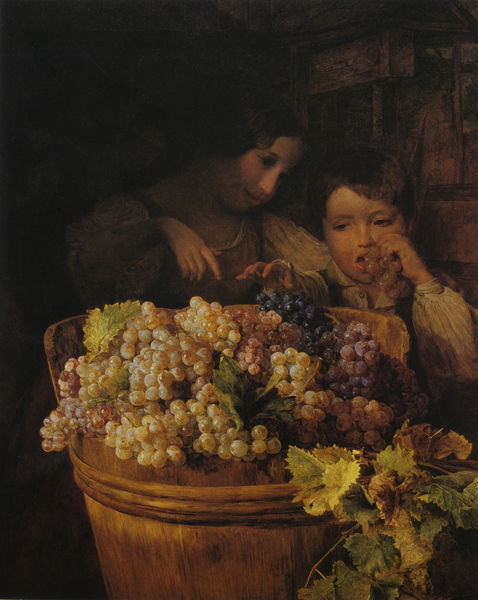
Titel: Kinder im Presshaus, Trauben essend "Kinder bei einer Butte mit Trauben"
Künstler: Ferdinand Georg Waldmüller
Standort: Wien
Institution: Niederösterreichisches Landesmuseum
Schlagwörter: blau, blätter, dunkel, gemälde, hand, haut, laub, schatten, weiß, gelb, grün, mädchen, ocker, abend, braun, bunt, finger, frau, hell, holz, kleid, licht, mund, nase, orange, raum, schwarz, zimmer, blick, obst, rot, beige, hochformat, malerei, gesichter, hemd, wand, barock, bluse, steine, bild, bildnis, hände, innenraum, portrait, porträt, schauen, öl, hütte, haare, kind, mutter, blatt, pflanze, rosa, kinder, schuppen, früchte, putte, stilleben, trauben, kübel, topf, ruhig, naturalismus, zwei, ernte, kiepe, trage, warm, mauer, lila, violett, herbst, essen, rotwein, wein, detail, kerze, korb, kammer, lichteinfall, junge, zeigen, geschwister, fugen, keller, knabe, bub, greifen, probieren, fass, schwester, ranke, fragment, zuber, weintrauben, nähe, brauntöne, trog, heimlich, weinlaub, bottich, traube, weinblätter, weintraube, rebe, reben, eimer, träger, genuss, kosten, bruder, alltagsszene, bauernkinder, bäuerlich, hanld, heile welt, holzbottich, kostprobe, lese, naschen, rebenernte, süsslich, weinlese, winzerkinder, rote trauben, klauen, holzeimer, hokz, win, geheim, beißen, spät, essend, weisswein, bottig, 19. jahrhundert, 18. jahrhundert, junge mädchen, viele trauben, traubeneimer, holzkiepe, kindel, mundraub, üsch, weinbottich, essen naschen, rote traube, rote weintrauben